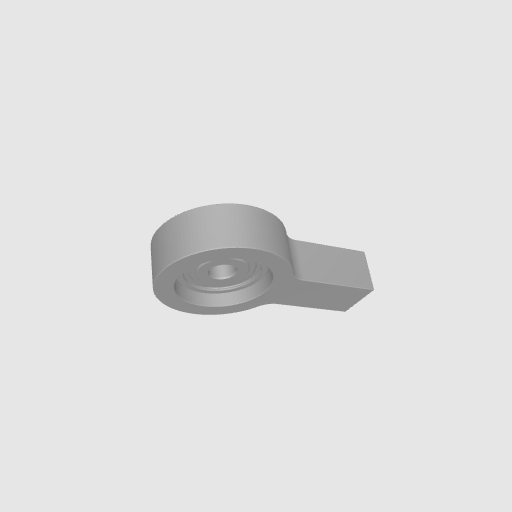
Part: Side1Post1Bore4PillowBlock